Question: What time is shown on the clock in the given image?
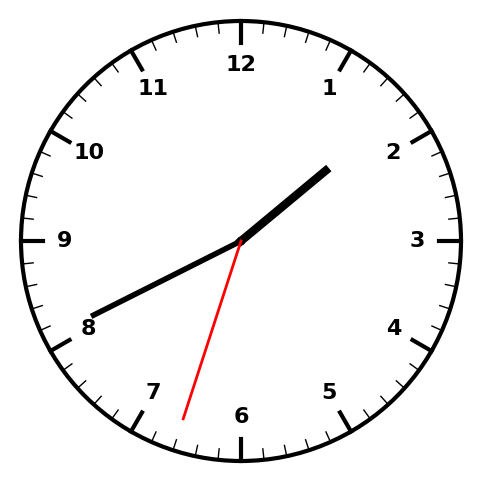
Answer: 01:40:33